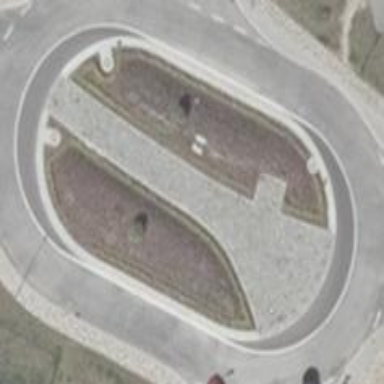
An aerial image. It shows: Secondary road with asphalt surface leading to roundabout junction.